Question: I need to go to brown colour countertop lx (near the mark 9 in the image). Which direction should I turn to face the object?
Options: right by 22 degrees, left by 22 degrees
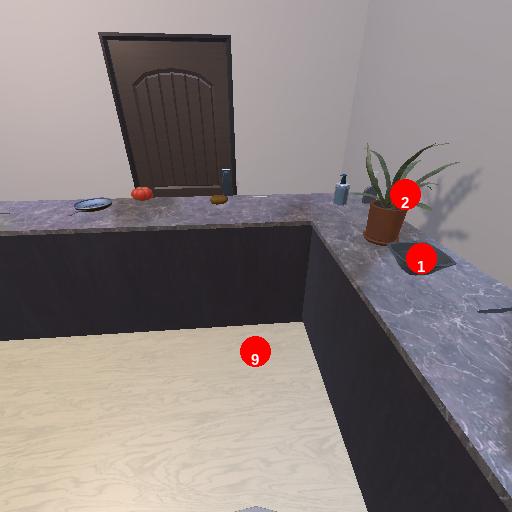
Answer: right by 22 degrees